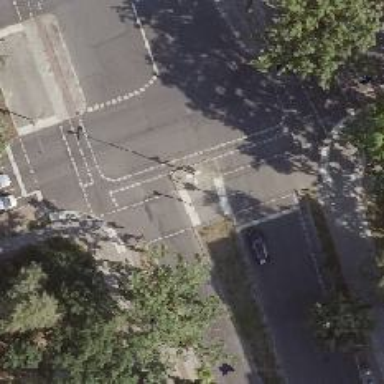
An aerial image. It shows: Footway crossing with central island.